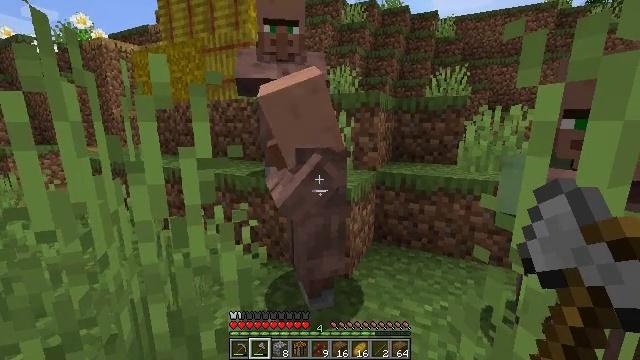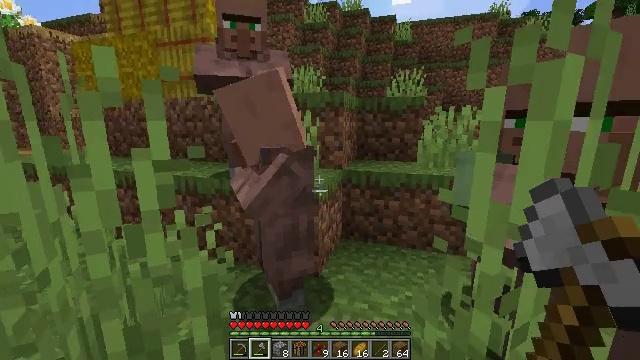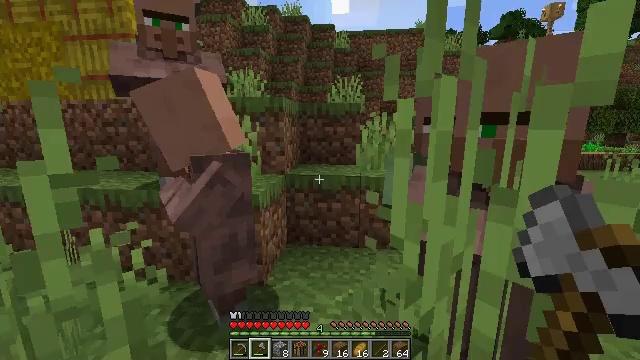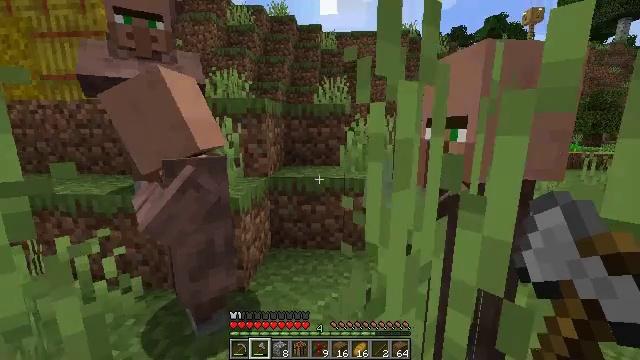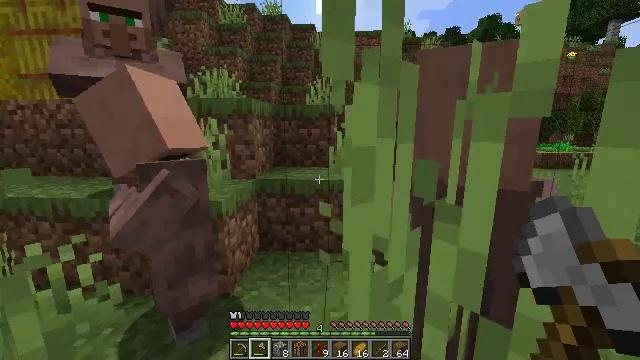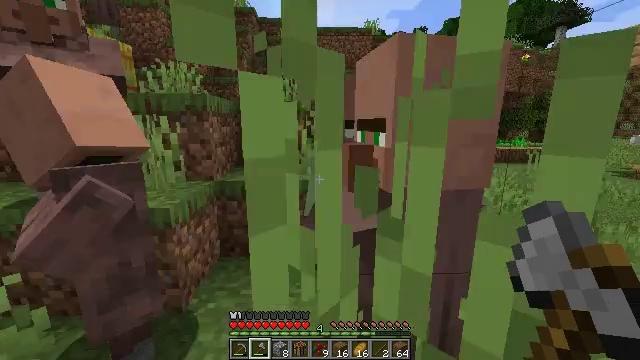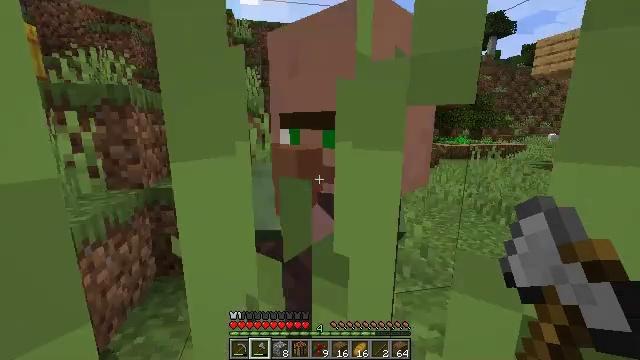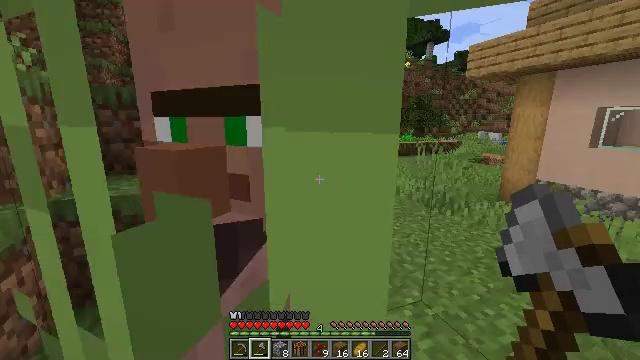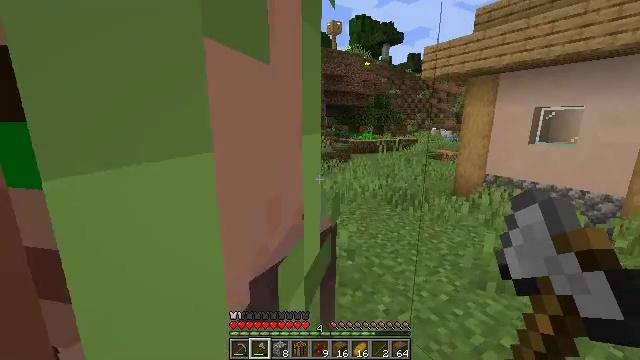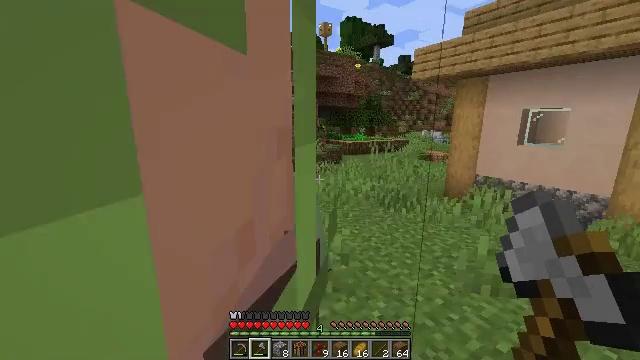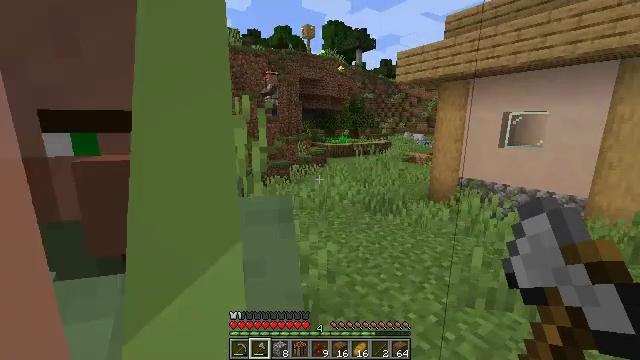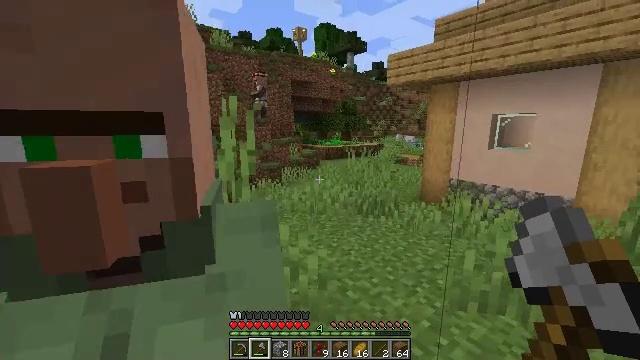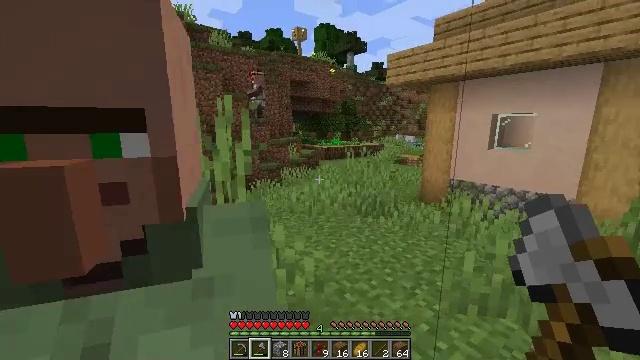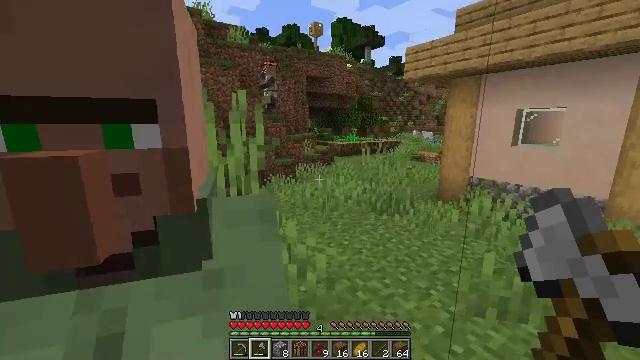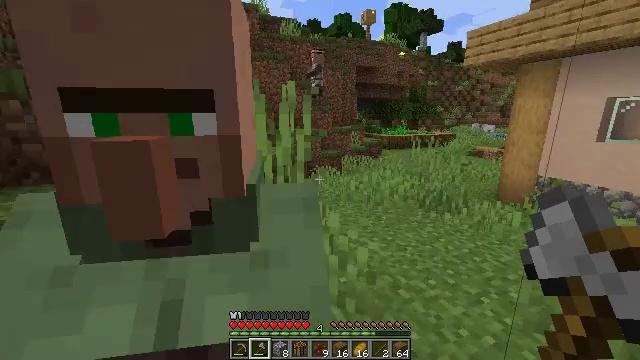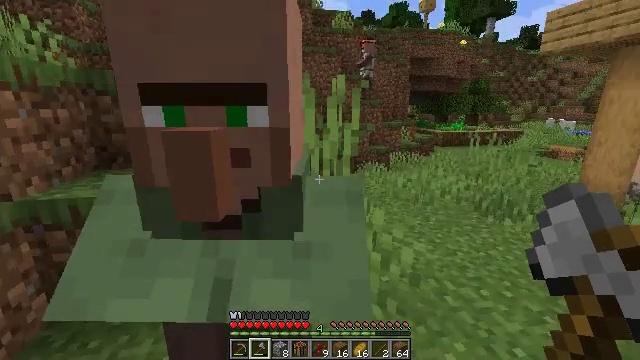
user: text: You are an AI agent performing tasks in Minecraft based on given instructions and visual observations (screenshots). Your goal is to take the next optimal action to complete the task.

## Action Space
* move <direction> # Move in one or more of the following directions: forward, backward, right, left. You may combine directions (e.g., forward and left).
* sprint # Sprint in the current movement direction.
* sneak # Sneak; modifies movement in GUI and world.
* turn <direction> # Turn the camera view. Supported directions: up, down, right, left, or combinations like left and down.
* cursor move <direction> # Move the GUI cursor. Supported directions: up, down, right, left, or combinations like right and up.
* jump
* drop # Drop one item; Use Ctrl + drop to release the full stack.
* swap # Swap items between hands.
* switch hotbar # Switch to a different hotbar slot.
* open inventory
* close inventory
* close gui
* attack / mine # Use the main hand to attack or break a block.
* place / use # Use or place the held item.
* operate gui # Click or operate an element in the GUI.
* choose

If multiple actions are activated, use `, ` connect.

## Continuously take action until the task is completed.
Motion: motion action
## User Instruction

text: Harvest hay blocks from the village.
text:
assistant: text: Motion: turn right
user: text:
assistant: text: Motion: move right, turn right
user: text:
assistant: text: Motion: move forward and move right, turn right
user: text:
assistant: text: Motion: move forward and move right
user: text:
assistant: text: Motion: move forward, turn right
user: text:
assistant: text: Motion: move forward, turn right
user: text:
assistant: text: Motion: move forward, turn right
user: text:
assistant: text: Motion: move forward, turn right
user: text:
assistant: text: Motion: move forward, turn right
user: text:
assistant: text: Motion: turn right
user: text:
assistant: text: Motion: turn right
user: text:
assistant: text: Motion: no_op
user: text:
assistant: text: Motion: turn left
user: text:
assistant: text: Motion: turn left and down
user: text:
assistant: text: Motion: turn left and down
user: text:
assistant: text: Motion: turn left
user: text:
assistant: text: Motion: move right, turn left and down
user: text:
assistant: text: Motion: move right, turn left
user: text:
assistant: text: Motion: move right, turn left
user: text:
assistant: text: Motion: move right
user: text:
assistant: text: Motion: move right
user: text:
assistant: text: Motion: turn left
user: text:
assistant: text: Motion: no_op
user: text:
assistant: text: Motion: turn left, use / place
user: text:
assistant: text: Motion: use / place
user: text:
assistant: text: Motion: turn left, use / place
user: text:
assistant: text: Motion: turn left
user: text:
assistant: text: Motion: turn left
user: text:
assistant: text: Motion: turn left
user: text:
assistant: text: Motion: no_op